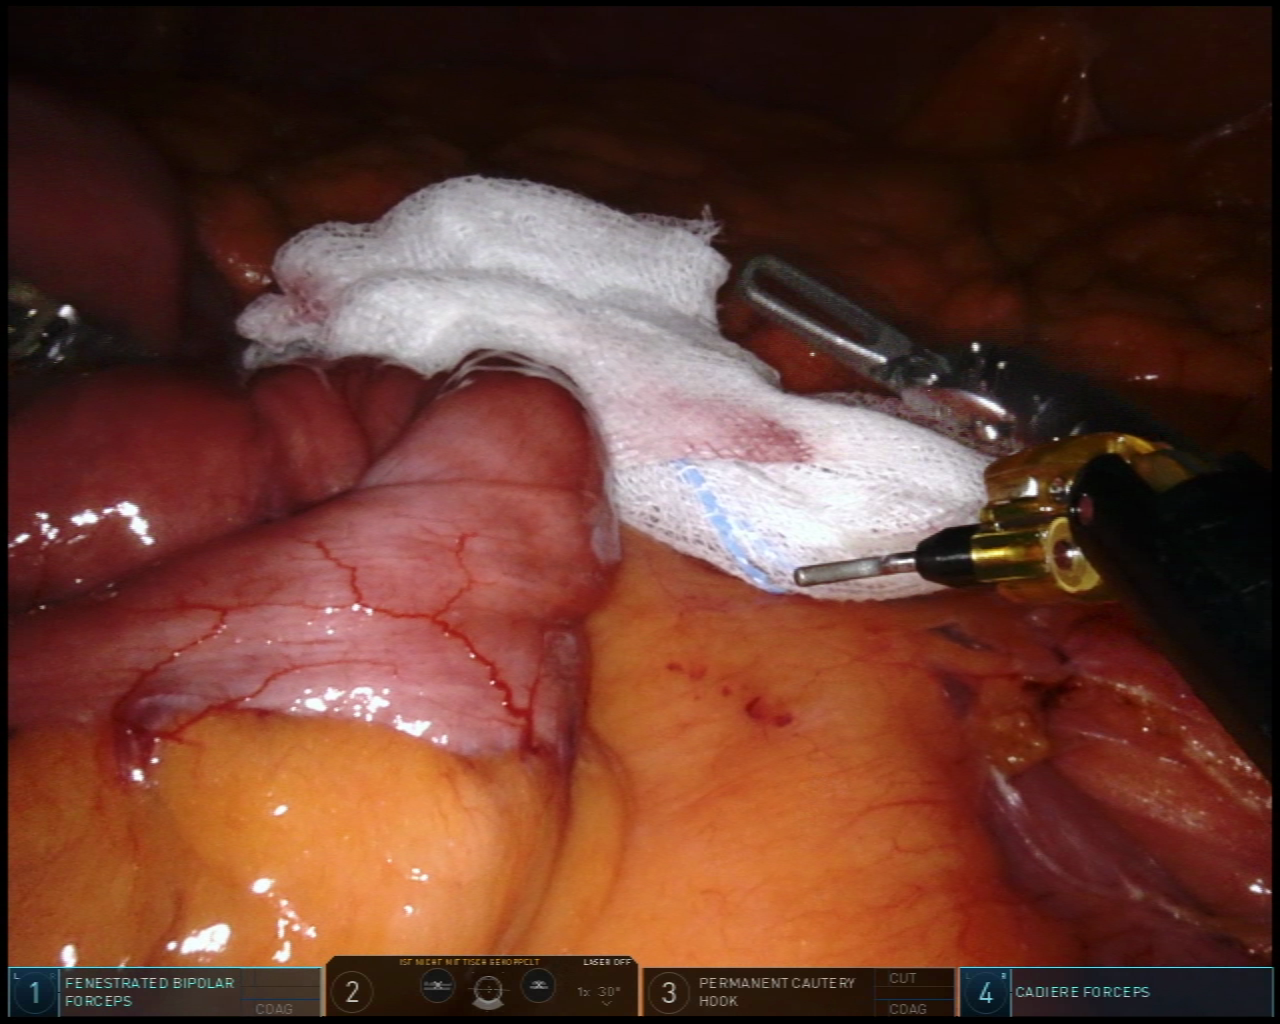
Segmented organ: small_intestine
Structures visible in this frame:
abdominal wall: no
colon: yes
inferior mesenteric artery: no
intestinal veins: no
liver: no
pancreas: no
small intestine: yes
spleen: no
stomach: no
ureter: no
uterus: no
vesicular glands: no